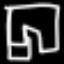
Label: pants